Question: I currently have a QListWidget that displays many items that are user selectable (and dragable). In my application, when an item is checked it will be reordered above the unchecked items. The user can also drag/drop to adjust the order of the checked items.
The problem the users have is that there are a TON of these check boxes and they are not grouped logically on the screen. Thus, I'd like to introduce grouping of some kind. Here is an example of how it currently works.
'''
from PyQt4 import QtGui, QtCore
import sys
rows = [
{'text': 'Row1', 'value': 1, 'group': 1},
{'text': 'Row2', 'value': 2, 'group': 1},
{'text': 'Row3', 'value': 3, 'group': 1},
{'text': 'Row4', 'value': 4, 'group': 2},
{'text': 'Row5', 'value': 5, 'group': 2},
{'text': 'Row6', 'value': 6, 'group': 3},
{'text': 'Row7', 'value': 7, 'group': 3},
{'text': 'Row8', 'value': 8, 'group': 3},
{'text': 'Row9', 'value': 9, 'group': 2},
{'text': 'Row10', 'value': 10, 'group': 'testing'}
]
class MyList(QtGui.QListWidget):
def __init__(self):
QtGui.QListWidget.__init__(self)
for row in rows:
item = QtGui.QListWidgetItem(row['text'])
# These are utilizing the ItemDataRole; 33 and 34 are among the first user defined values
# http://pyqt.sourceforge.net/Docs/PyQt4/qt.html#ItemDataRole-enum
item.setData(33, row['value'])
item.setData(34, row['group'])
item.setFlags(QtCore.Qt.ItemIsUserCheckable | QtCore.Qt.ItemIsEnabled | QtCore.Qt.ItemIsSelectable)
item.setCheckState(QtCore.Qt.Unchecked)
self.addItem(item)
if __name__ == '__main__':
app = QtGui.QApplication(sys.argv)
my_list = MyList()
my_list.show()
sys.exit(app.exec_())
'''
This produces an application like this:

What I want to do is group the items that have similar groups under a similar heading. When an item is checked, it'd appear above the groups. Initially, this looks like a QTreeWidget/View, except that the checked items need to appear outside of the existing tree.
Example (text output):
'''
[CHECKED ITEMS APPEAR HERE]
Group 1
Row1
Row2
Row3
Group 2
Row4
Row5
Row9
Group 3
Row6
Row7
Row8
Group testing
Row10
'''
Is there a way to group items in a QListWidget, preferable so that the 'header' can be selected and all child elements can be autoselected?
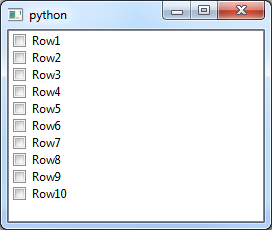
Answer: to list items in groups here a simalar question: <URL>
if headeritems and normal items are different in one property they can be handled differently in slot.
I'm not quite certain, if it's the way you want. I tried to place checked items on the top and select all items of a group by click on the headeritem.

By selecting another signal and modyfiing the slot there are many possibilities, to change the behaviour. Here my code (i tried it in PyPt5 by replacing QtGui by QtWidgets
'''
from PyQt4 import QtGui, QtCore
import sys
rows = [
{'text': 'Row1', 'value': 1, 'group': 1},
{'text': 'Row2', 'value': 2, 'group': 1},
{'text': 'Row3', 'value': 3, 'group': 1},
{'text': 'Row4', 'value': 4, 'group': 2},
{'text': 'Row5', 'value': 5, 'group': 2},
{'text': 'Row6', 'value': 6, 'group': 3},
{'text': 'Row7', 'value': 7, 'group': 3},
{'text': 'Row8', 'value': 8, 'group': 3},
{'text': 'Row9', 'value': 9, 'group': 2},
{'text': 'Row10', 'value': 10, 'group': 'testing'}
]
grouptitles = [1, 2, 3,'testing'] # list of grouptitles
def gruppe(d): # function for sorting the itemlist
return str(d['group'])
rows.sort(key=gruppe,reverse=False) # sort rows by groups
class MyList(QtGui.QListWidget):
def __init__(self):
QtGui.QListWidget.__init__(self)
self.setMinimumHeight(270)
for t in grouptitles:
item = QtGui.QListWidgetItem('Group {}'.format(t))
item.setData(33, 'header')
item.setData(34, t)
item.setFlags(QtCore.Qt.ItemIsEnabled | QtCore.Qt.ItemIsSelectable)
self.addItem(item)
for row in rows:
if row['group'] == t:
item = QtGui.QListWidgetItem(row['text'])
# These are utilizing the ItemDataRole; 33 and 34 are among the first user defined values
# http://pyqt.sourceforge.net/Docs/PyQt4/qt.html#ItemDataRole-enum
item.setData(33, row['value'])
item.setData(34, row['group'])
item.setFlags(QtCore.Qt.ItemIsUserCheckable | QtCore.Qt.ItemIsEnabled | QtCore.Qt.ItemIsSelectable)
item.setCheckState(QtCore.Qt.Unchecked)
self.addItem(item)
else:
pass
self.setSelectionMode(QtGui.QAbstractItemView.MultiSelection) #
self.itemClicked.connect(self.selManager) # select an appropriate signal
def selManager(self, item):
if item.data(33) == 'header':
groupcode = item.data(34)
for i in range(0,self.count()):
if self.item(i).data(34) == groupcode and self.item(i).data(33) != 'header':
b = True if self.item(i).isSelected() == False else False
self.item(i).setSelected(b)
else:
if item.checkState() == QtCore.Qt.Unchecked:
item.setCheckState(QtCore.Qt.Checked)
self.moveItem(self.currentRow(),0)
else:
item.setCheckState(QtCore.Qt.Unchecked)
text = 'Group {}'.format(item.data(34))
new = self.indexFromItem(self.findItems(text, QtCore.Qt.MatchExactly)[0]).row() # find the row of the headeritem
self.moveItem(self.currentRow(), new) # moving back to group
def moveItem(self, old, new): # from row(old) to row(new)
ni = self.takeItem(old)
self.insertItem(new,ni)
if __name__ == '__main__':
app = QtGui.QApplication(sys.argv)
my_list = MyList()
my_list.show()
sys.exit(app.exec_())
'''